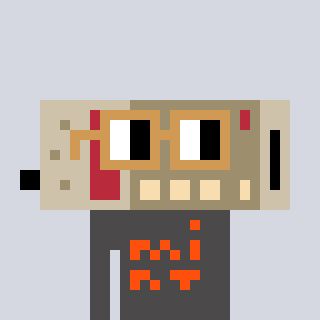
a pixel art character with square brown glasses, a cordless phone-shaped head and a grayscale-colored body on a cool background